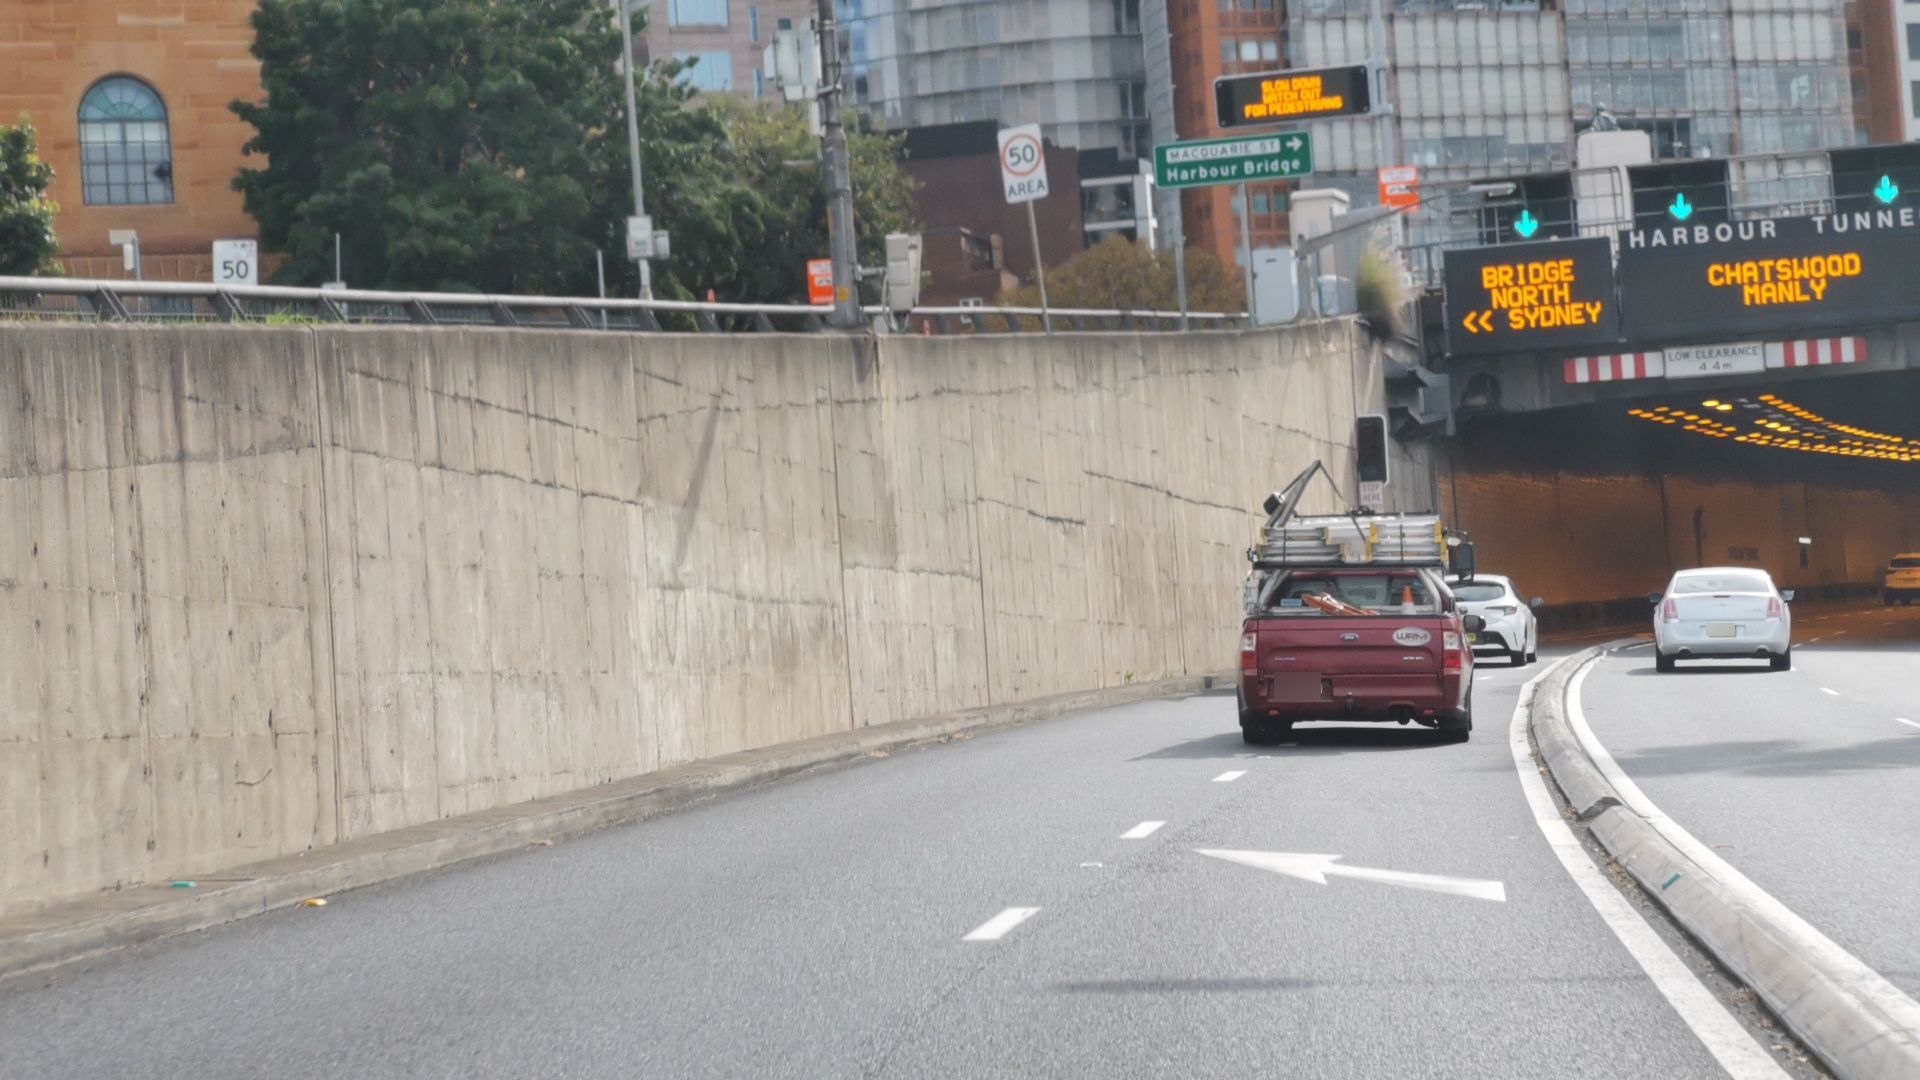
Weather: clear
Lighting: day
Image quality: slightly poor
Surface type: driving surface
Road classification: motorway_link, primary_link
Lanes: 2, 1
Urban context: urban centre
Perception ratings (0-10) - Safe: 0.44, Lively: 0.49, Beautiful: 3.7, Boring: 6.22, Depressing: 6.64, Wealthy: 4.17